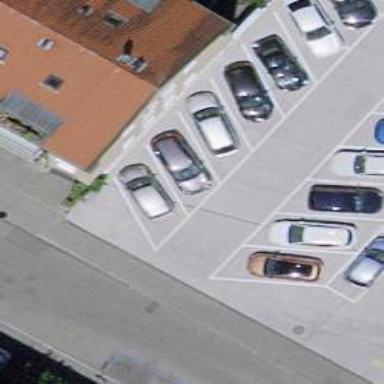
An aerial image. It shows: Car sharing facility.